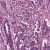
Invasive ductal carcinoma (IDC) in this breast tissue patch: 1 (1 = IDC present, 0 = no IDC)